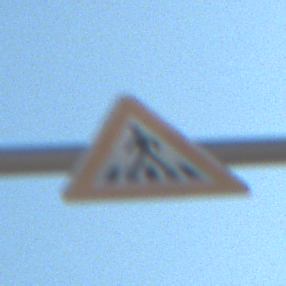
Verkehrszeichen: FussgaengerueberwegRechts
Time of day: Midday
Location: Outdoor (Nature)
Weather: Clear
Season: NotSpecified
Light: Natural